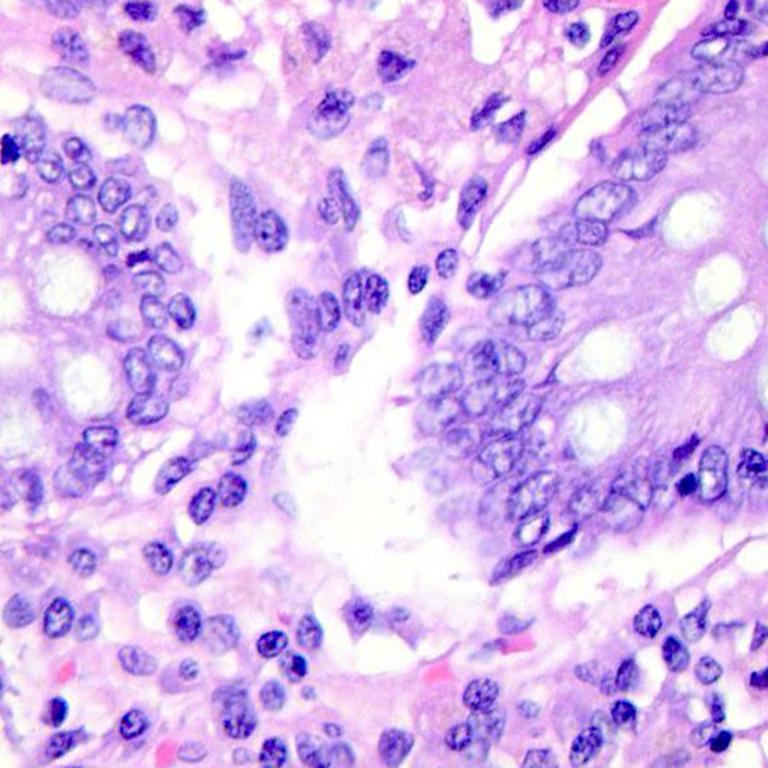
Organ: colon
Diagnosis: benign